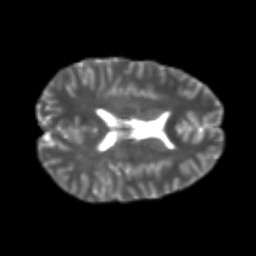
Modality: T2w
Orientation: axial
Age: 22
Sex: male
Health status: healthy
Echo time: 0.074 s